Aerial crown-view tile of a tropical tree (Barro Colorado Island, Panama), acquired 20250616:
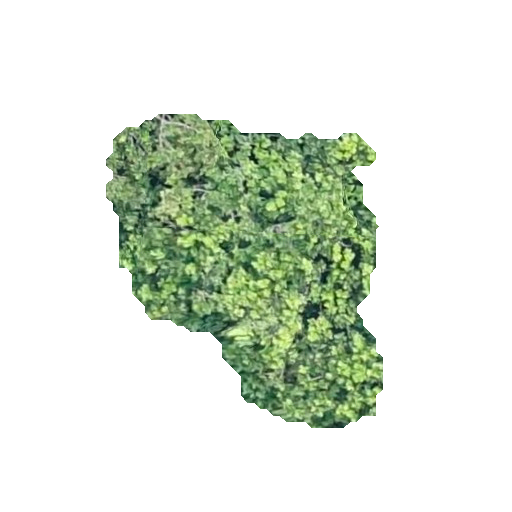
Species: Anacardium excelsum
GBIF accepted scientific name: Anacardium excelsum
Crown area: 89.525 m²